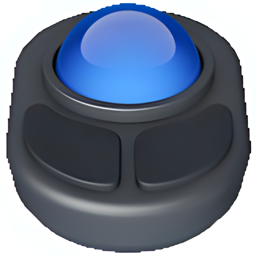
Name: trackball
Emoji: 🖲
Group: Objects
Sub-group: computer